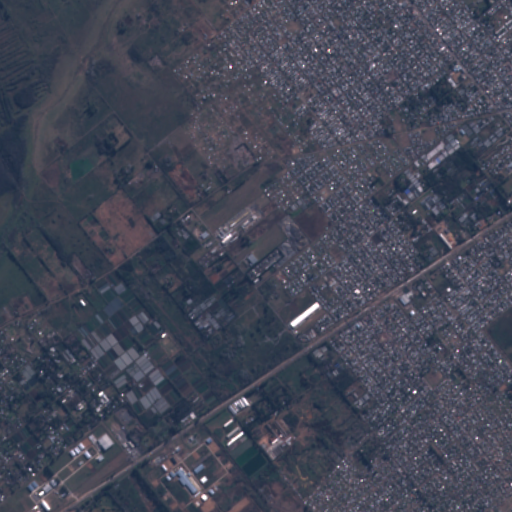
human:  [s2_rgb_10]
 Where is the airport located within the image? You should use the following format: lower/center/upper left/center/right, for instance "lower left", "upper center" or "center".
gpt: The airport is located in the lower right of the image.
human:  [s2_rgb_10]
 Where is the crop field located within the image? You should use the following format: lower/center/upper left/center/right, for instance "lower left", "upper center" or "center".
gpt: The crop field is located in the lower left of the image.
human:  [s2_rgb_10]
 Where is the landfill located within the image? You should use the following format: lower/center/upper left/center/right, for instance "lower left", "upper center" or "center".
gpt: The landfill is located in the lower right of the image.
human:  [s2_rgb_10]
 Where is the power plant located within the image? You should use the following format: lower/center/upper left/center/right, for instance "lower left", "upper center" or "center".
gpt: There is no power plant in the image.